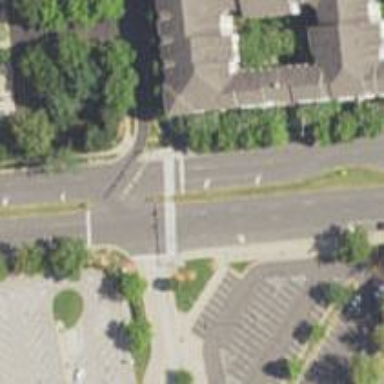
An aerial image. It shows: Tertiary_link road with asphalt surface.